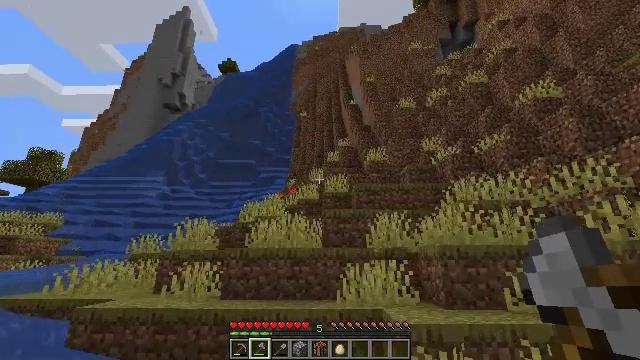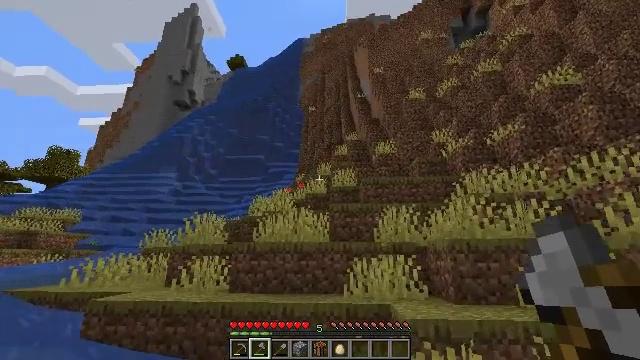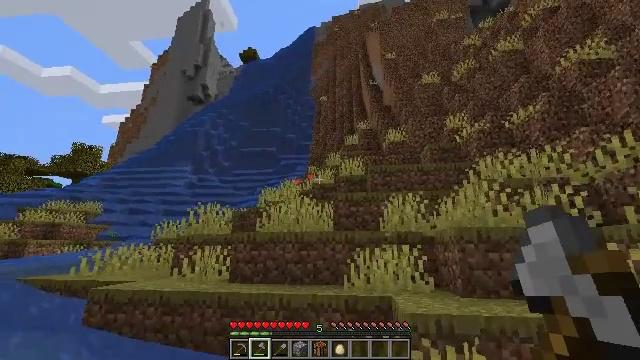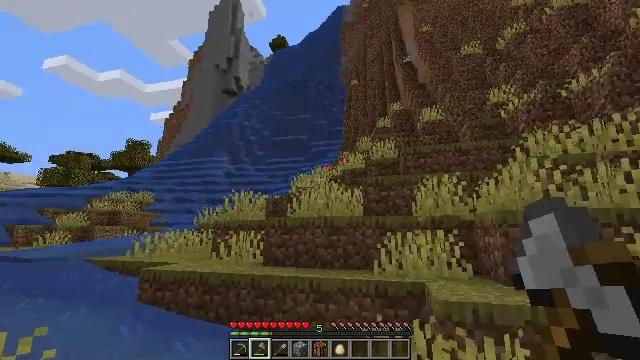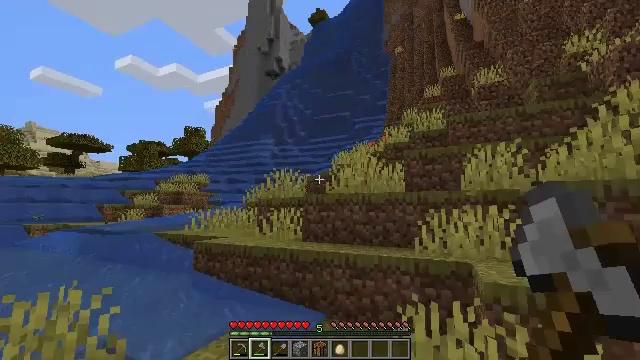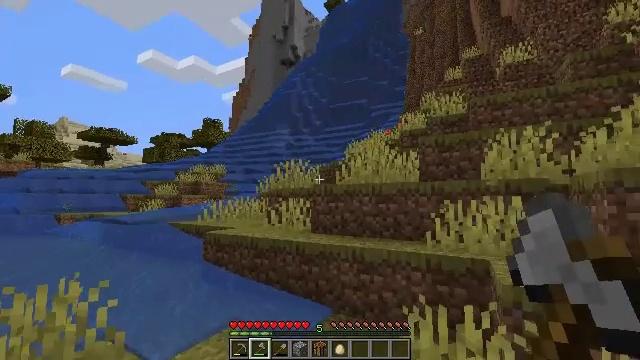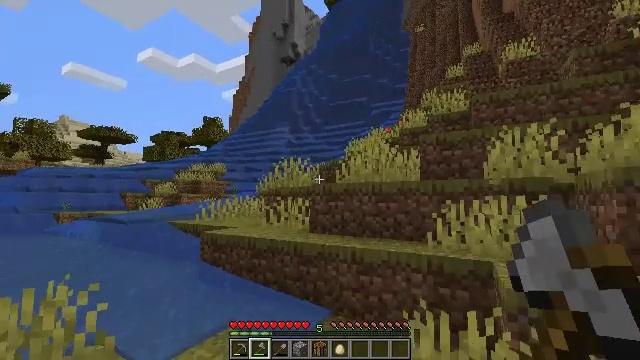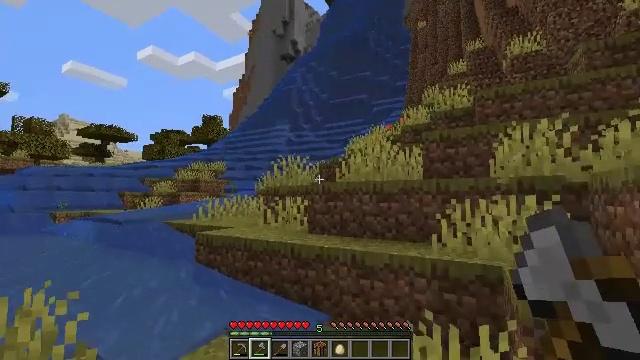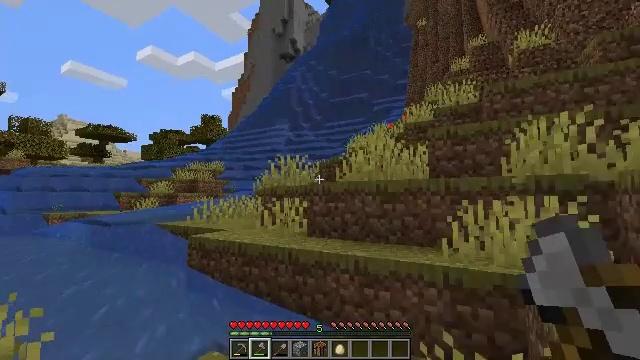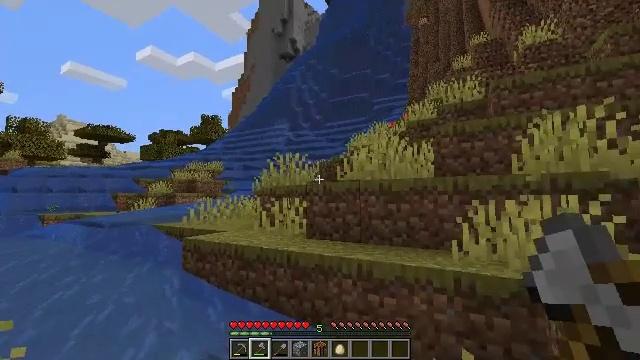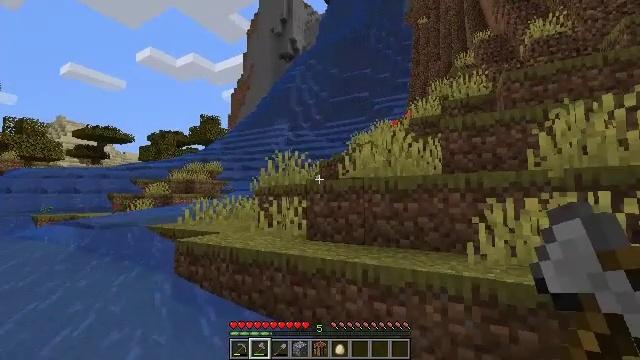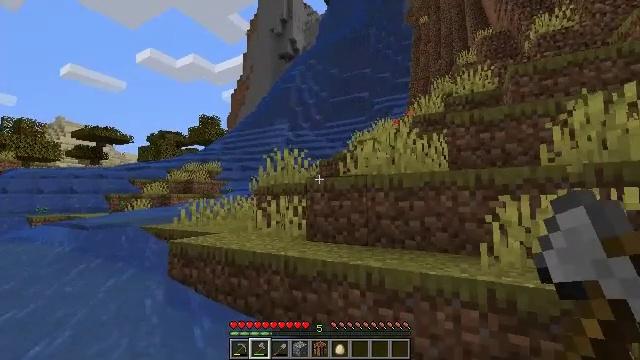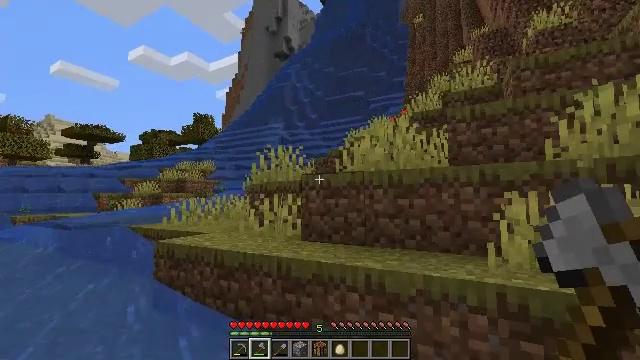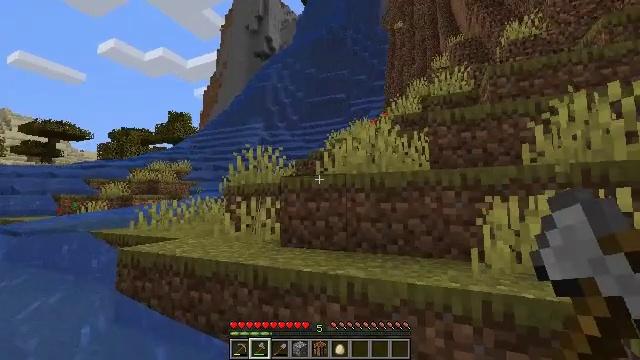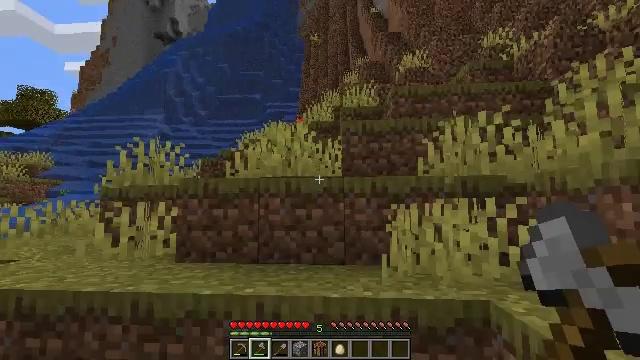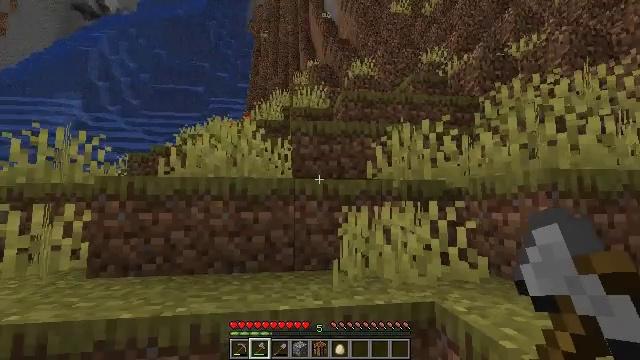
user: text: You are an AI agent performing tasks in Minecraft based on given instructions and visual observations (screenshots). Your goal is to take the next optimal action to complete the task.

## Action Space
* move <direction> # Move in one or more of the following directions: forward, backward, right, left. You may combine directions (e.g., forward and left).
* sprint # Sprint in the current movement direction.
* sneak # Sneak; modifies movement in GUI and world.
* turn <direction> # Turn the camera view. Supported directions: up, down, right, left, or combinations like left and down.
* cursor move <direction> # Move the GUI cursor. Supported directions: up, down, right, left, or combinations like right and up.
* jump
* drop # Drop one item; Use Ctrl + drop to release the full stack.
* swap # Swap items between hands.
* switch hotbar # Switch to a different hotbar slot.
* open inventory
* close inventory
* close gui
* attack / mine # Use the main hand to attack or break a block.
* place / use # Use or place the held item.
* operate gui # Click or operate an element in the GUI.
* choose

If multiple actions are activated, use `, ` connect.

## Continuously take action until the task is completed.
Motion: motion action
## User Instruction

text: Mine coarse dirt from the ground.
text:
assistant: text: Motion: move forward and move right, turn left and down
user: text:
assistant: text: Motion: move forward and move right, turn left and down
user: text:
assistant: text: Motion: move forward and move right, turn left and down
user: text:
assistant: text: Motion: move forward and move right, turn left and down
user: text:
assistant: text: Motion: move forward, turn left and down
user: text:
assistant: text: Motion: move forward
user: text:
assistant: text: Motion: move forward
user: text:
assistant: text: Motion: move forward
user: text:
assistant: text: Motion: move forward
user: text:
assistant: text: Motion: move forward
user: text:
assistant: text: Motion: move forward
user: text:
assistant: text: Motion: move forward, turn right
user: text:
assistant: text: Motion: move forward, turn right
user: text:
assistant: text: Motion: move forward, turn right
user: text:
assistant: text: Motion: move forward, turn right
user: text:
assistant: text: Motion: move forward, turn right
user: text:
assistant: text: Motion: move forward, turn right
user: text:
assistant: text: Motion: move forward
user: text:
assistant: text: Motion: move forward
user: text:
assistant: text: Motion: move forward, jump
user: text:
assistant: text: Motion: move forward, jump
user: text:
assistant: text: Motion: move forward, jump
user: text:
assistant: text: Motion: move forward, jump
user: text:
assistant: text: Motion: move forward
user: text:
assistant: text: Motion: move forward
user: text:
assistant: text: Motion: move forward
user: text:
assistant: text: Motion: move forward
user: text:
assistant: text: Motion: move forward
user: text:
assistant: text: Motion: move forward
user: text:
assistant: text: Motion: move forward, jump